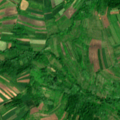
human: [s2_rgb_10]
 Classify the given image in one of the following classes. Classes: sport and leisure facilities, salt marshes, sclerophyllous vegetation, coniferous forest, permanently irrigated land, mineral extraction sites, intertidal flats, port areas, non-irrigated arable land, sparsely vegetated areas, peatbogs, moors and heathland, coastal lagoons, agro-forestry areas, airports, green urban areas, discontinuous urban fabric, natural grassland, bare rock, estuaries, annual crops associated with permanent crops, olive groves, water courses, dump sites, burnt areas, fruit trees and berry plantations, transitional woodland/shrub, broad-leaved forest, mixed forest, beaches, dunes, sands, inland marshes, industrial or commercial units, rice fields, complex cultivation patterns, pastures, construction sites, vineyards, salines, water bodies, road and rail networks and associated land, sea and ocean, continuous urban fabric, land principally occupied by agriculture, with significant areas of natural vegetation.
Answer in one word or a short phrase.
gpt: non-irrigated arable land, land principally occupied by agriculture, with significant areas of natural vegetation, broad-leaved forest, transitional woodland/shrub